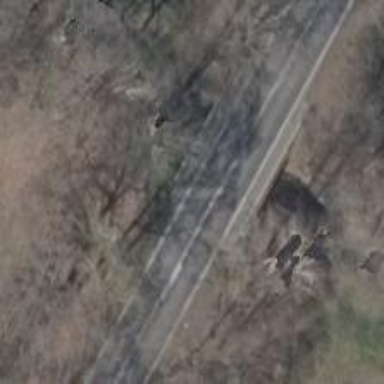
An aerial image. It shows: Asphalt road on secondary bridge.